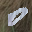
Label: 0